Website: crate-barrel
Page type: payment
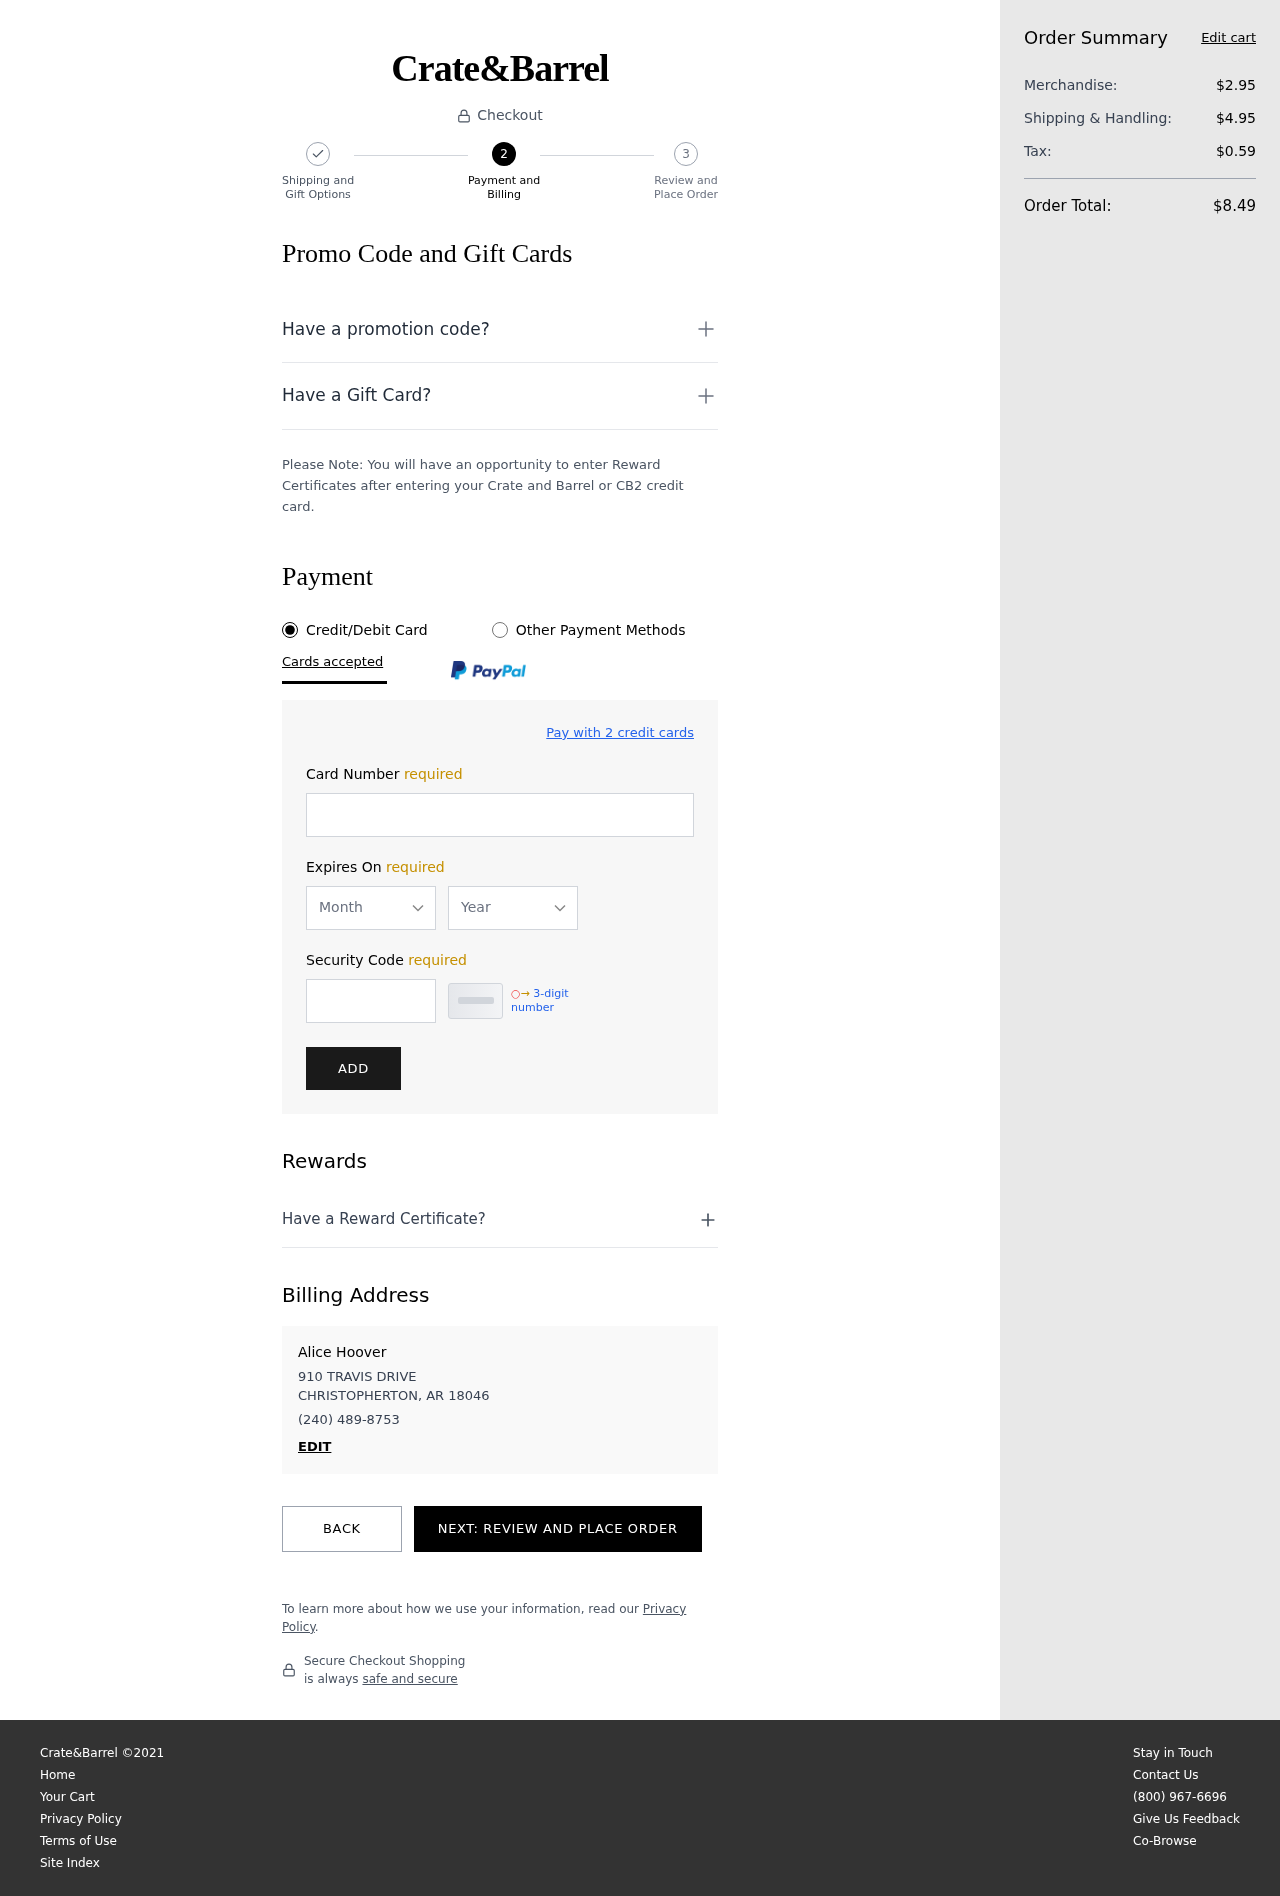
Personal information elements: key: PII_CARD_EXPIRY_MONTH
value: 06
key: PII_CARD_EXPIRY_YEAR
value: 26
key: PII_CITY_STATE_ZIP
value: CHRISTOPHERTON, AR 18046
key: PII_FULLNAME
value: Alice Hoover
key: PII_PHONE
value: (240) 489-8753
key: PII_STREET
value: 910 TRAVIS DRIVE
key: PII_CARD_NUMBER
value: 3426 5032 8393 078
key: PII_CARD_CVV
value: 2353
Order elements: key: ORDER_SUBTOTAL
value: $2.95
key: ORDER_SHIPPING_COST
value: $4.95
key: ORDER_TAX
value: $0.59
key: ORDER_TOTAL
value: $8.49